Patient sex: F
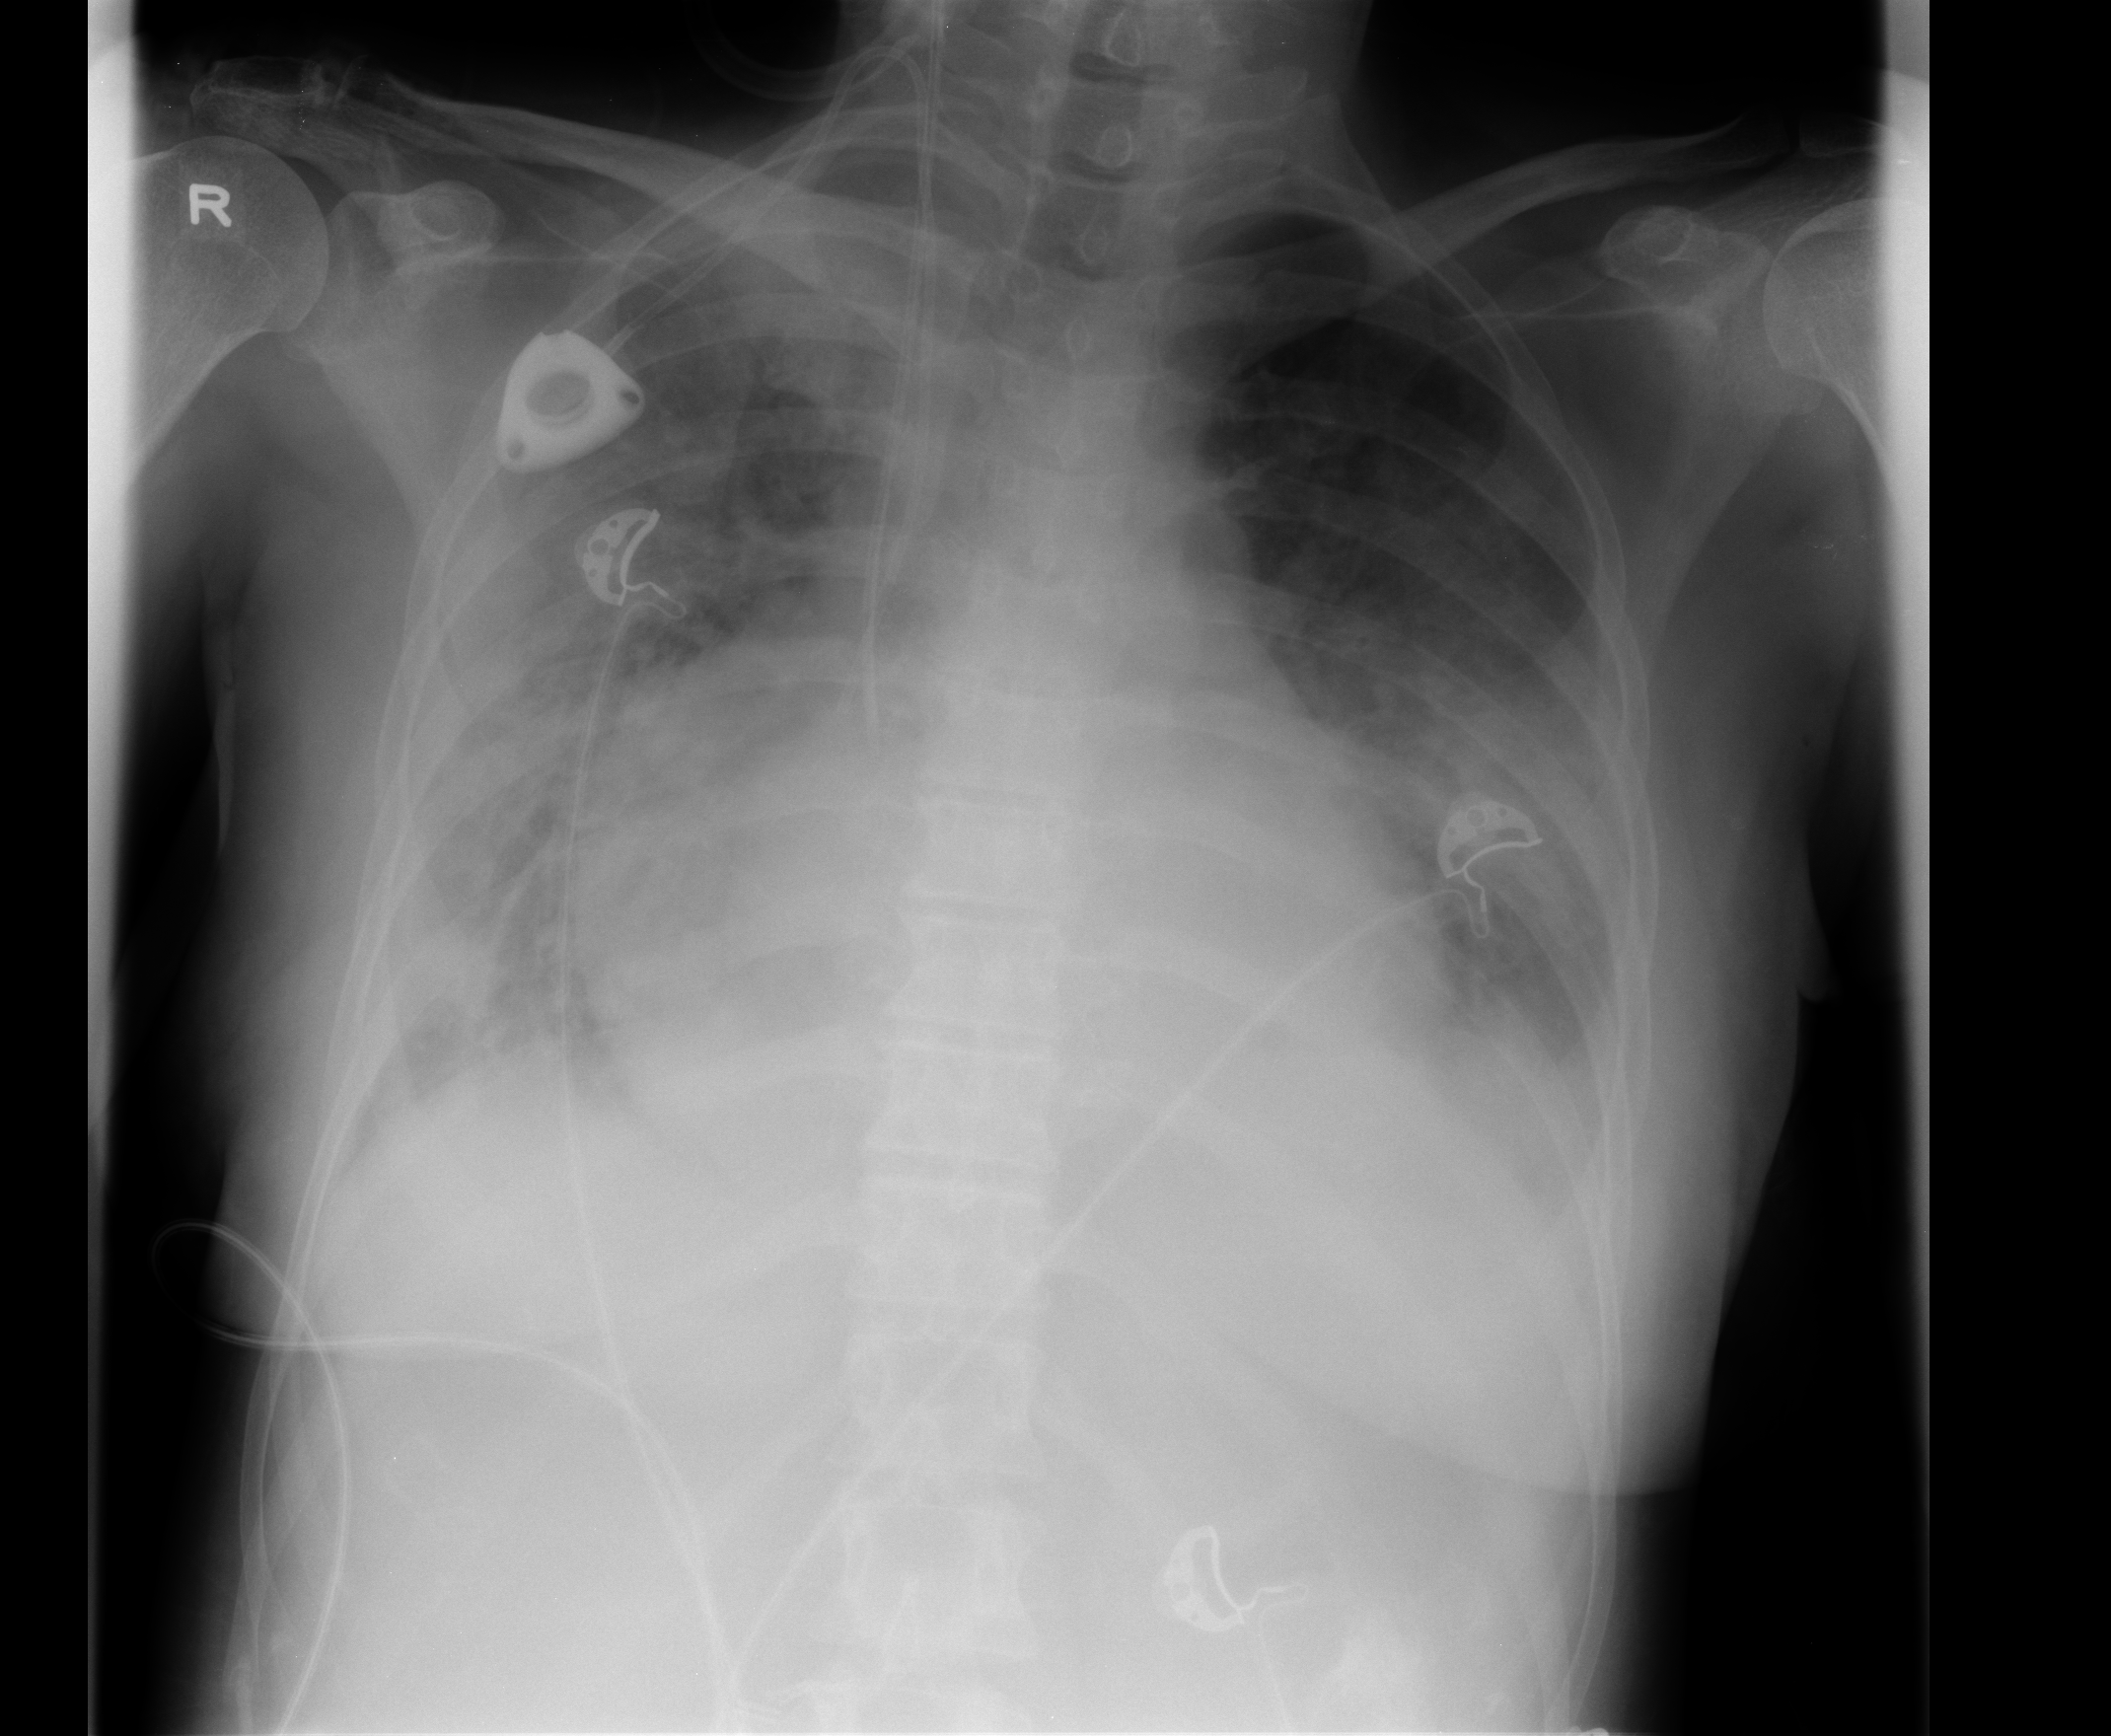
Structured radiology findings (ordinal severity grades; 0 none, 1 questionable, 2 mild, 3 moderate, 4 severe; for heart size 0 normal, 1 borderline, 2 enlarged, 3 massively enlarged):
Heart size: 2
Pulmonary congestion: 2
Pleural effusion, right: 2
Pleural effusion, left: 2
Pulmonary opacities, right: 3
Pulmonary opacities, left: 2
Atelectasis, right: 2
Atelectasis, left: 2